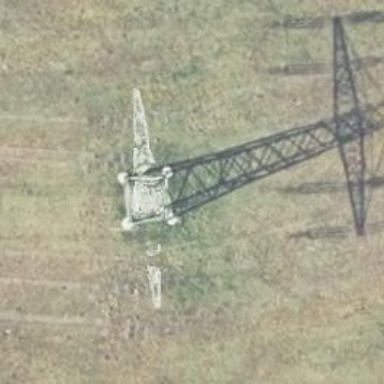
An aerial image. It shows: Power tower.